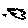
Label: zigzag